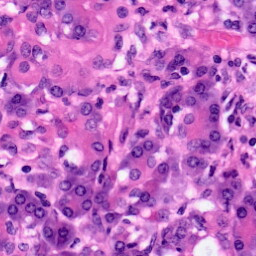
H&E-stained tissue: Pancreatic